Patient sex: F
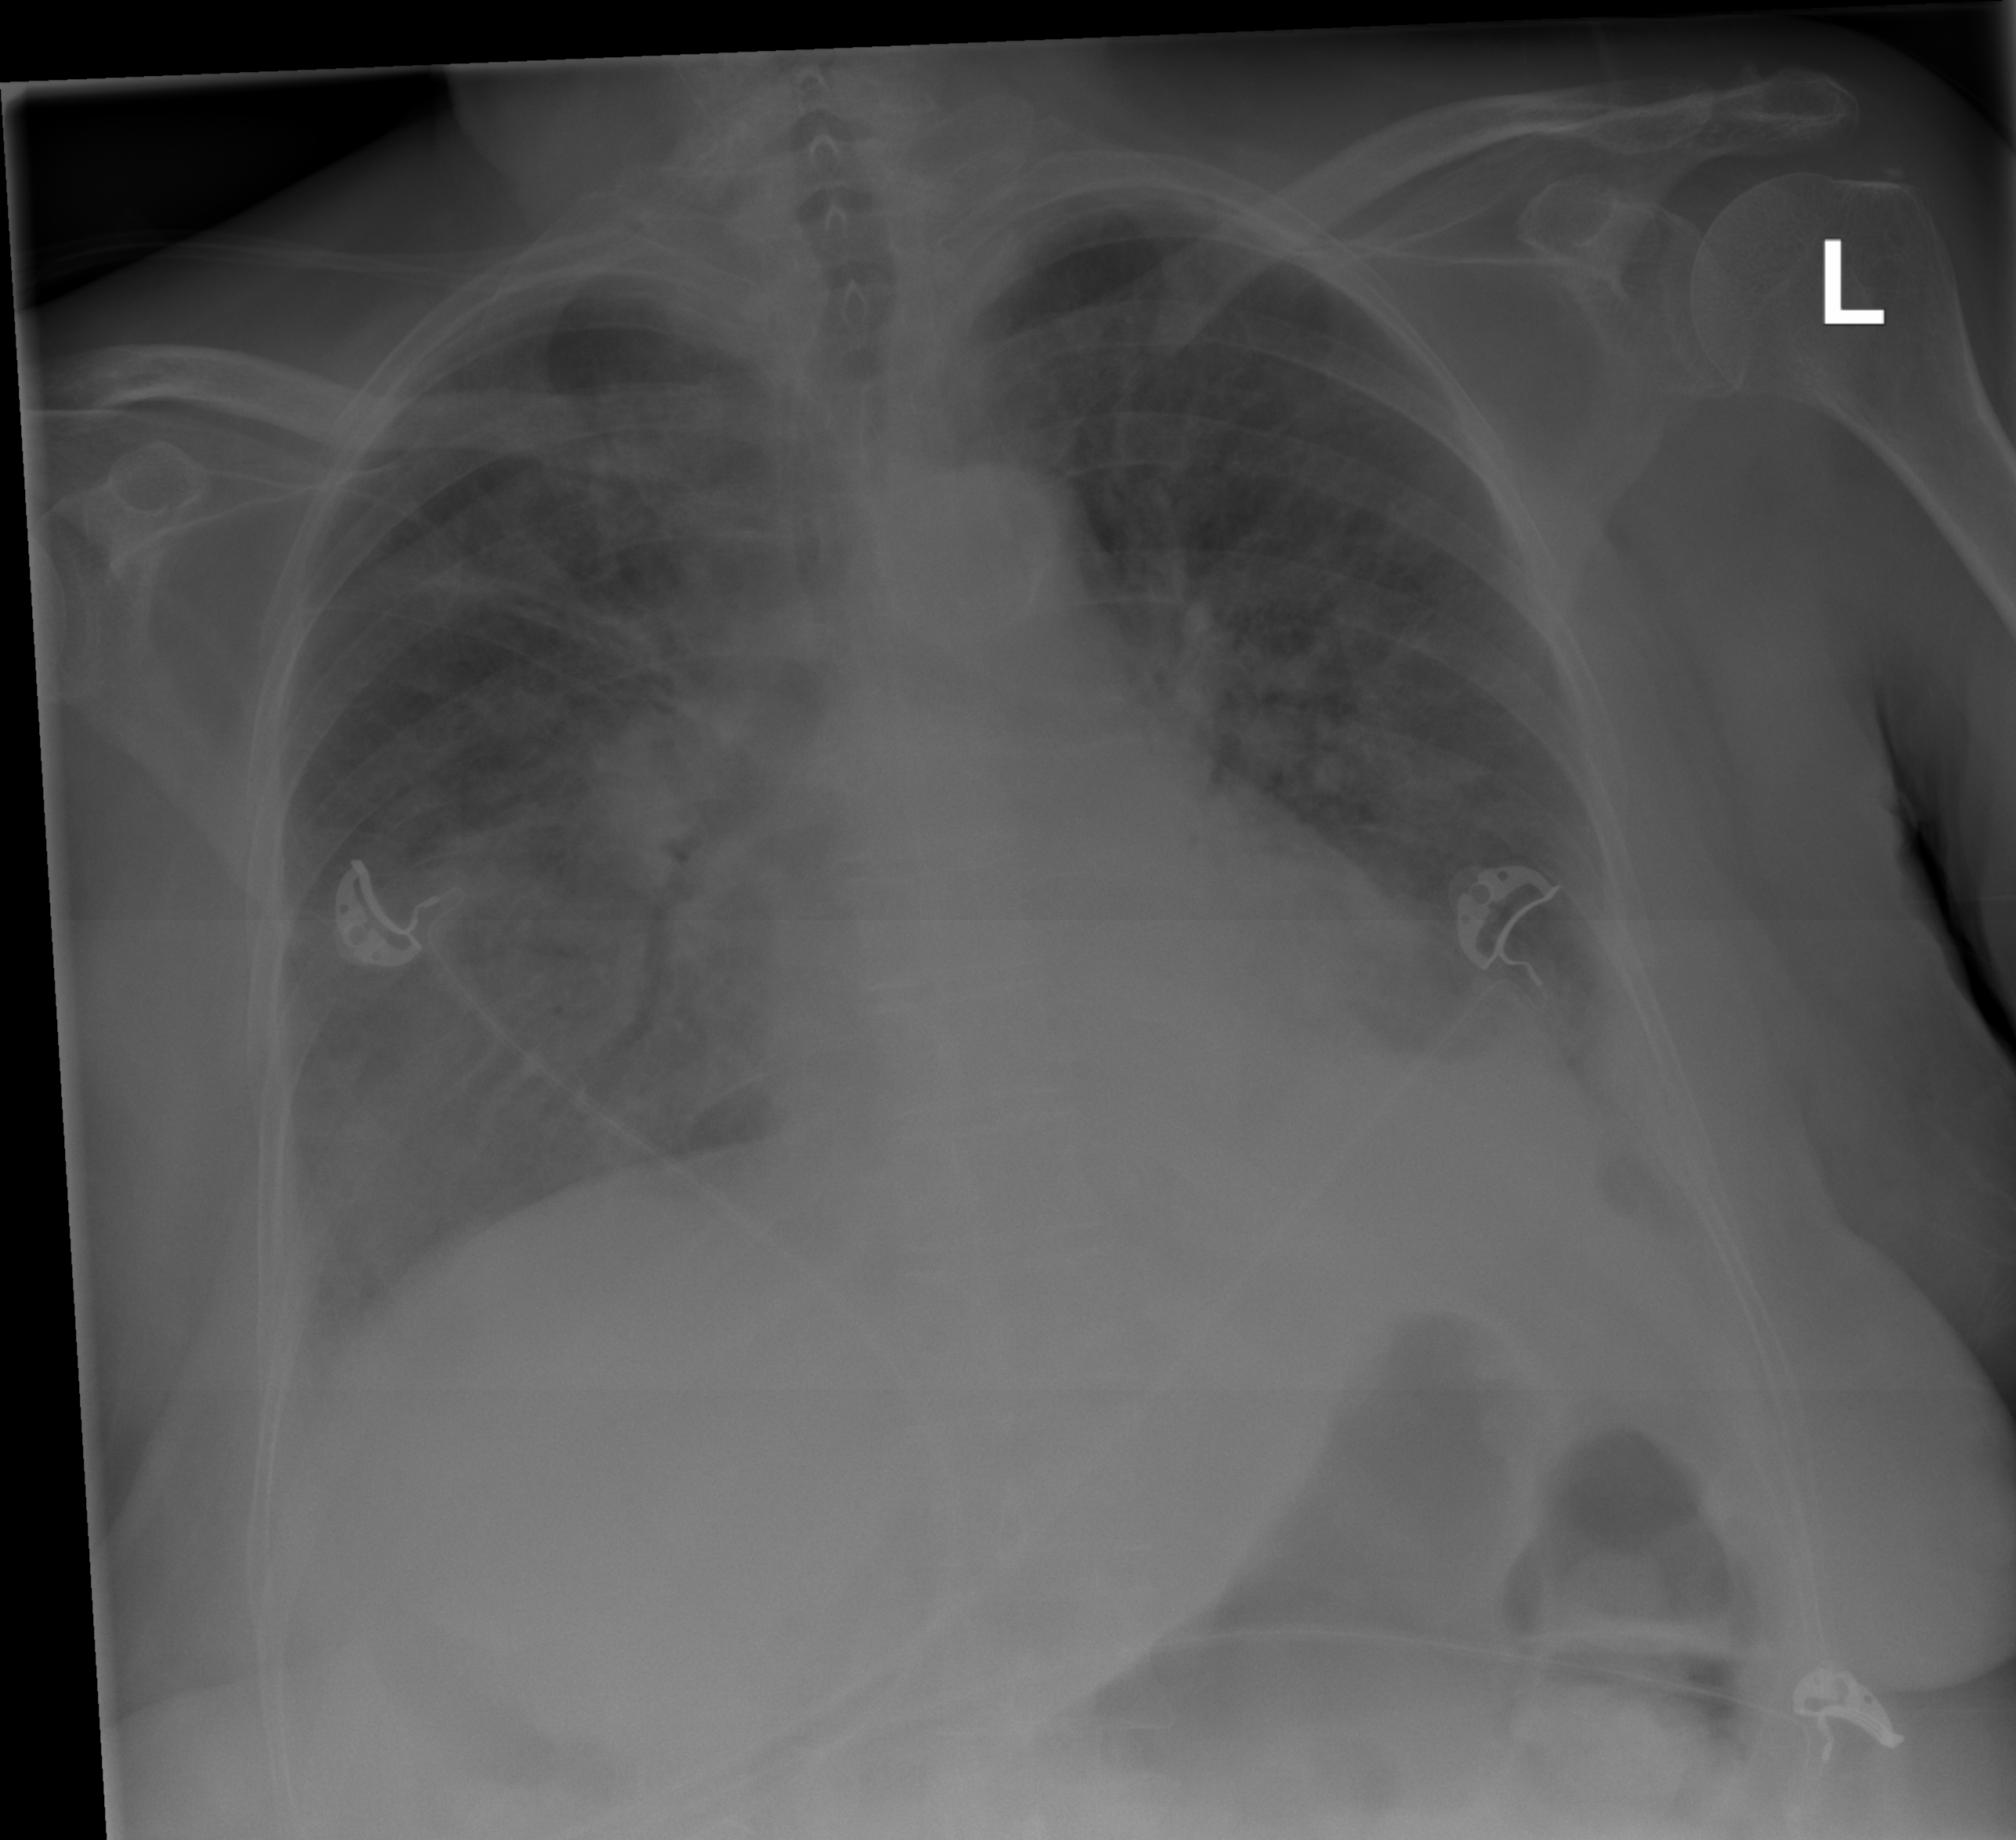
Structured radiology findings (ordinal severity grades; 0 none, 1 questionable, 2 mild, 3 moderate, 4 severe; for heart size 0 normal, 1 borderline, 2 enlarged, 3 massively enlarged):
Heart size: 2
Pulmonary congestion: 2
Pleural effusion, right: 0
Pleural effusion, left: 2
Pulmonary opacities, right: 2
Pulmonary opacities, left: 2
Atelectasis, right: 2
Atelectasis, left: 2